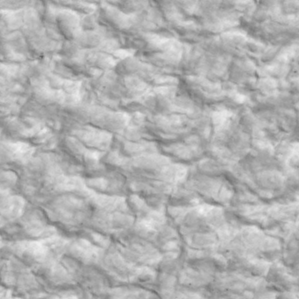
Label: non_frost